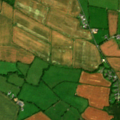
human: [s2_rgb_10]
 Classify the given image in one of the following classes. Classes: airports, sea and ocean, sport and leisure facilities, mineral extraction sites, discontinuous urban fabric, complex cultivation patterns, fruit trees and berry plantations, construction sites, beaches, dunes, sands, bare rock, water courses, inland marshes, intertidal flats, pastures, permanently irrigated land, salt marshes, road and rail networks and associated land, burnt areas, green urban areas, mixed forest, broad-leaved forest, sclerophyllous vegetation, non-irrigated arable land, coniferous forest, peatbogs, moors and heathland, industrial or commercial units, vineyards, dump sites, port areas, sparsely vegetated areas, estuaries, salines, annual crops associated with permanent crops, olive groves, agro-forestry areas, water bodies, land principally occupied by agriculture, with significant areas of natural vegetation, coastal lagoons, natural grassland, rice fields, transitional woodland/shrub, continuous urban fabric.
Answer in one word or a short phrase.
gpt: non-irrigated arable land, pastures